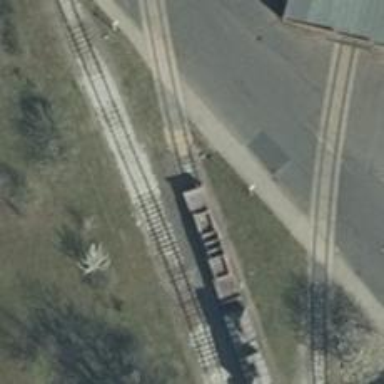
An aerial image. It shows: Railway yard.